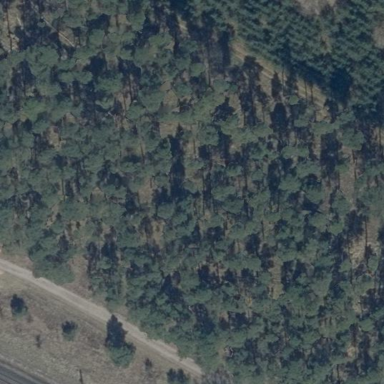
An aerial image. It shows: Forest area.